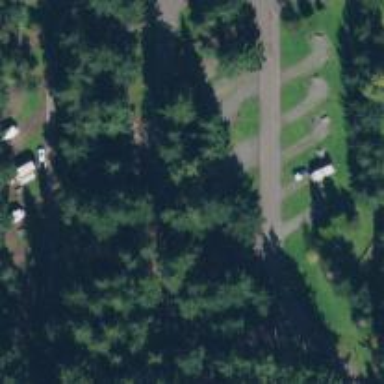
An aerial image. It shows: Camping pitch for tourists.